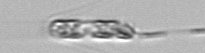
Label: Chaetoceros_throndsenii